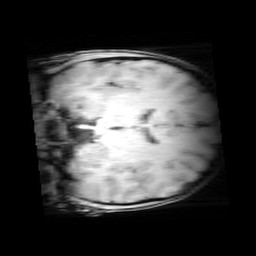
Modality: MP2RAGE
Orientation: coronal
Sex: male
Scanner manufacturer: siemens
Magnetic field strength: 3 T
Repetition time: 5 s
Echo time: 0.00355 s